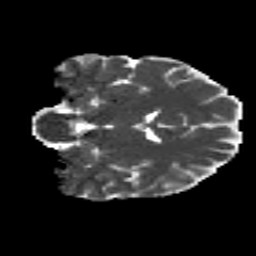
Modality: MD
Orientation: coronal
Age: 33
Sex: female
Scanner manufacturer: siemens
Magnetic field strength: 3 T
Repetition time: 8.8 s
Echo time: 0.085 s